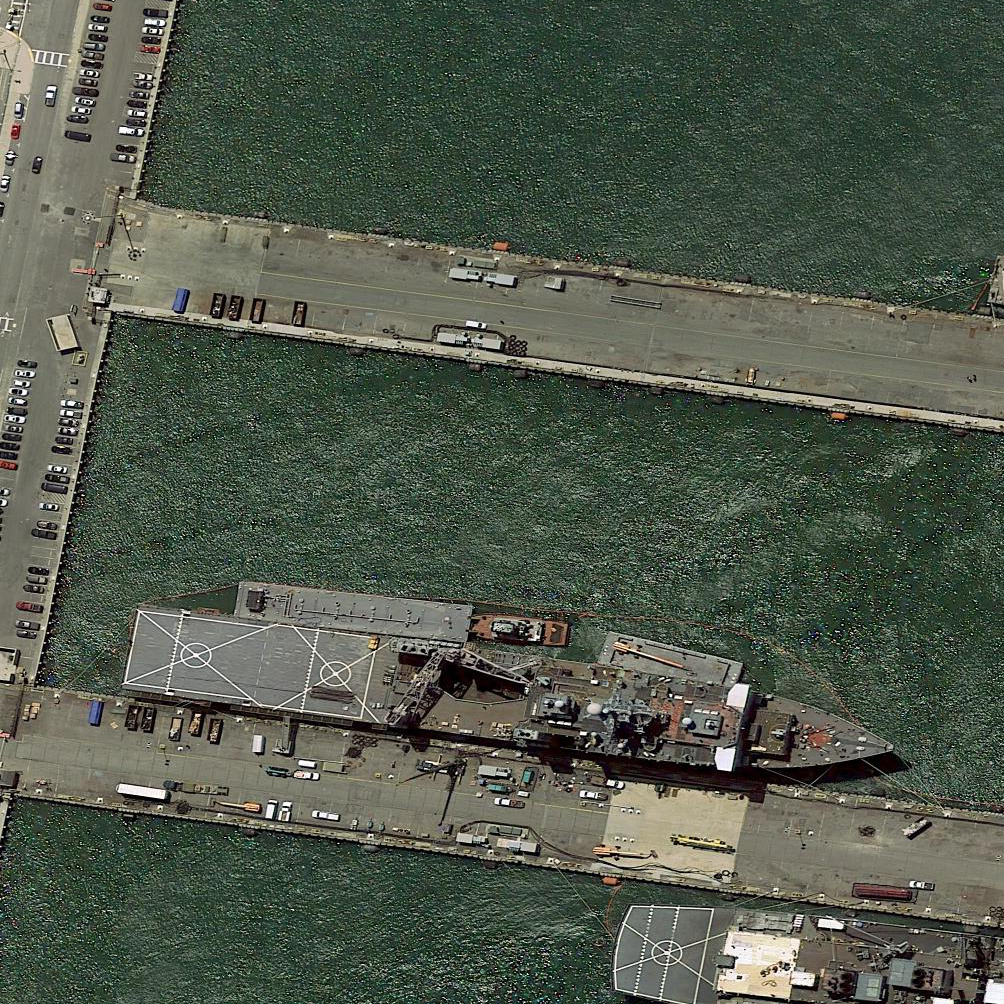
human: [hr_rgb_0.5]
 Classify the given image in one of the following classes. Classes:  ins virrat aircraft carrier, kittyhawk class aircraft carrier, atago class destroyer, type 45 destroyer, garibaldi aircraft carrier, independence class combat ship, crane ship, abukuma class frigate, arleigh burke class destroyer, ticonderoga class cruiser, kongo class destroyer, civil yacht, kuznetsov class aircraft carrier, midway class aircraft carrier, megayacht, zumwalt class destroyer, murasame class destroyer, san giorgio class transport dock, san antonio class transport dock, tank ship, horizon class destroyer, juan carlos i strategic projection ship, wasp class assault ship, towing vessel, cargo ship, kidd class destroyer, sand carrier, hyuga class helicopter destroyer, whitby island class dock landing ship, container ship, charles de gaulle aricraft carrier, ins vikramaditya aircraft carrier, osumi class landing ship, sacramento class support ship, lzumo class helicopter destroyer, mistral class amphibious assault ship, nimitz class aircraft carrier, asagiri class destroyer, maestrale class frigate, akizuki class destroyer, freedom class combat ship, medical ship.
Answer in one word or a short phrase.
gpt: Whitby Island class dock landing ship